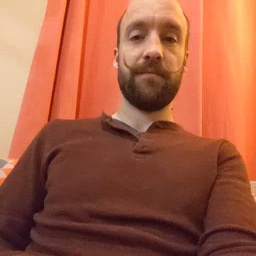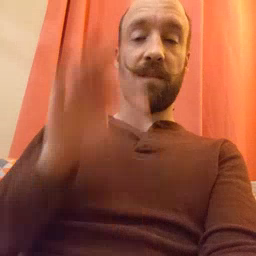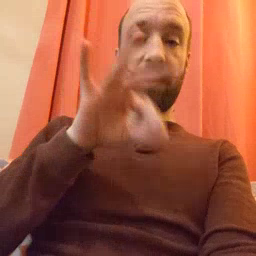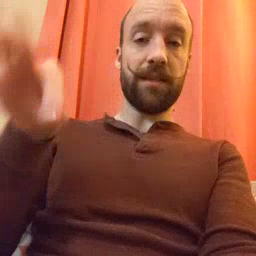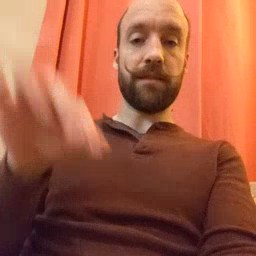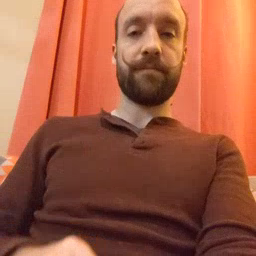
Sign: frenchfries